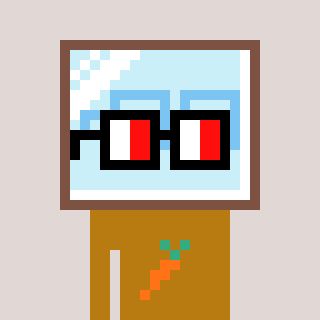
a pixel art character with square glasses with black frames and red eyes, a mirror-shaped head and a gold-colored body on a warm background